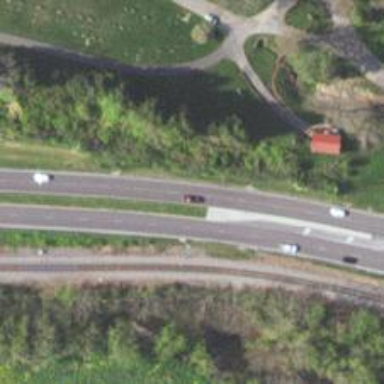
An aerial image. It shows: Trunk highway.